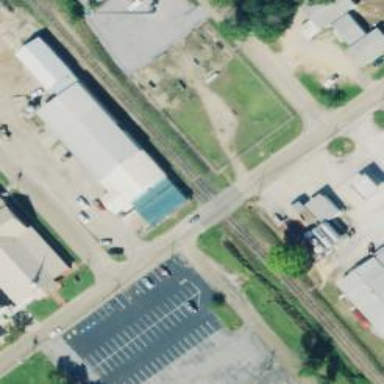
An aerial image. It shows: Railway level crossing.